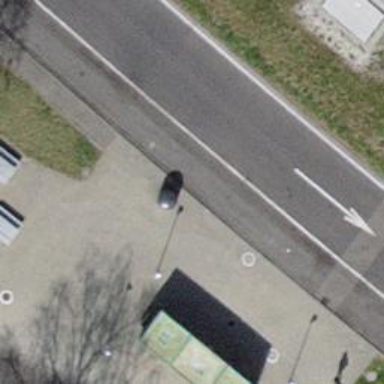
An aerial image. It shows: Rest area along the road.